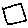
Label: square